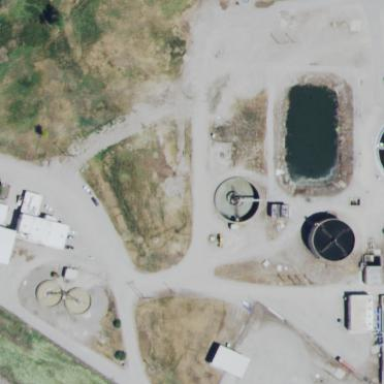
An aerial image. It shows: View of wastewater plant.